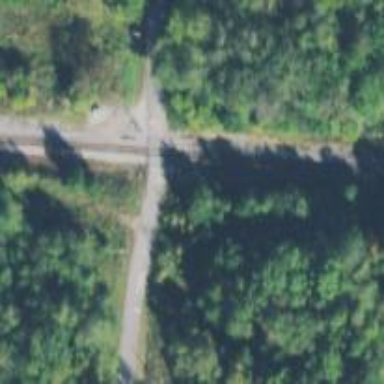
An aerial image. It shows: Railway track.